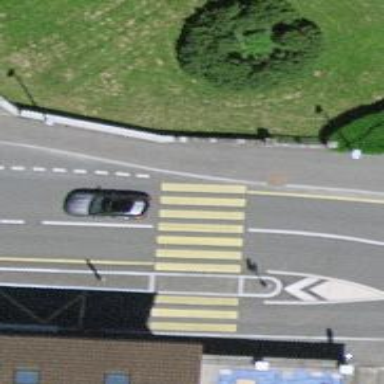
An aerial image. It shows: Marked uncontrolled road crossing.